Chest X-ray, AP view. Patient: 51 years old, sex F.
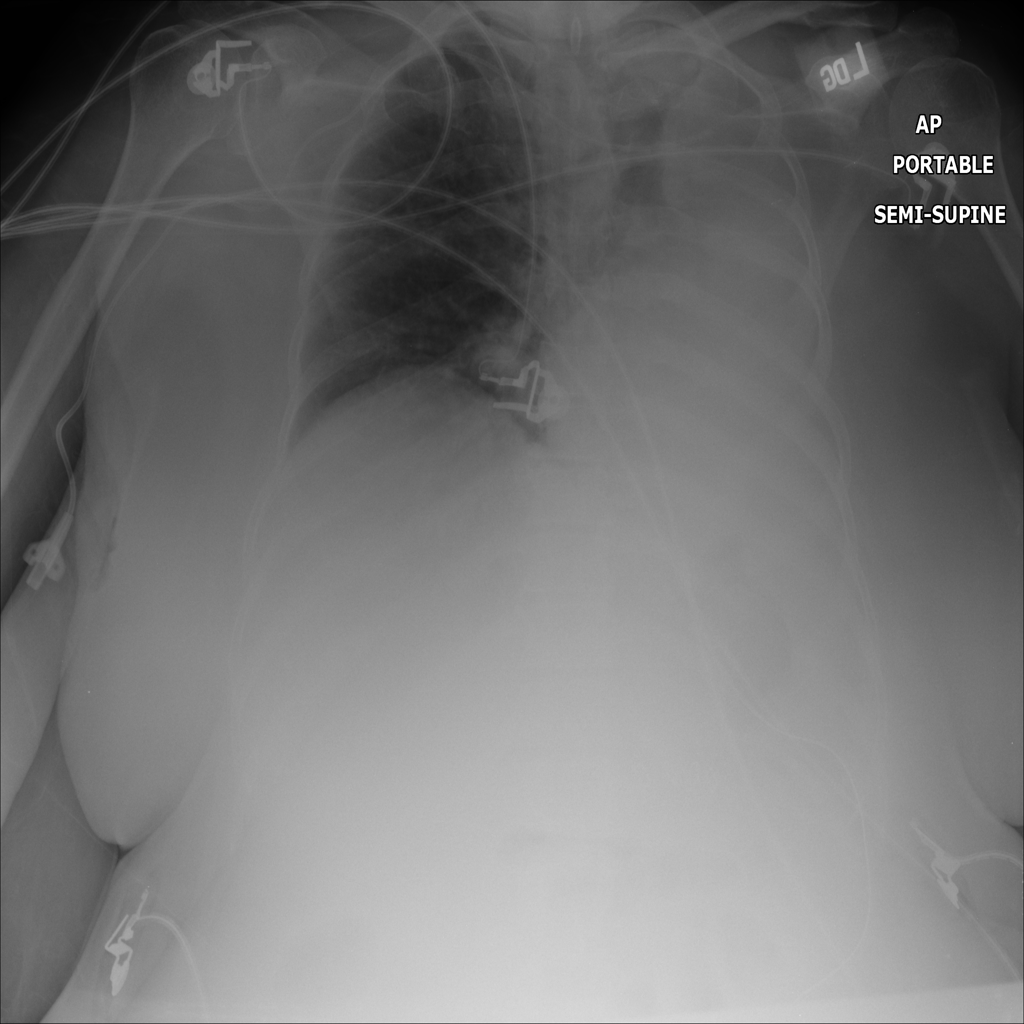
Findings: No Finding